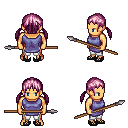
a pixel art fantasy rpg character, male body template, human, tanned skin, chain tabard jacket, white pants, pink twin-tailed hairstyle, ghillies, spear, four views (front, back, left, right), 2x2 character sprite sheet, small pixel art, hard edges, no anti-aliasing